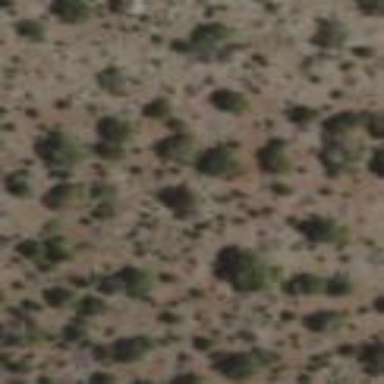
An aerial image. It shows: Patch of scrub vegetation.